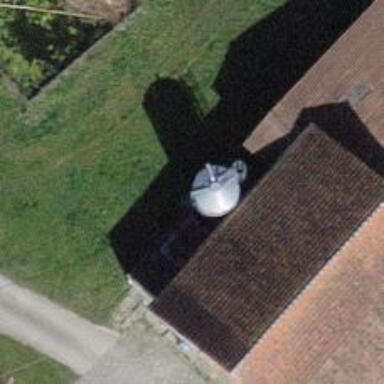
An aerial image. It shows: Silo.